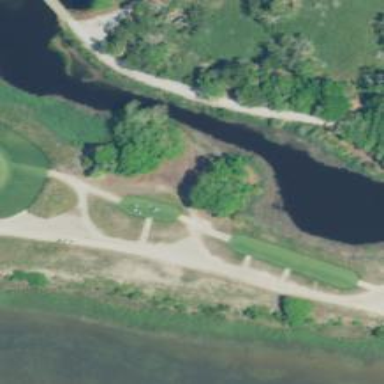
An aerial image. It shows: Path for both road and golf.